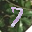
Label: 7